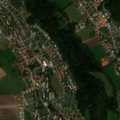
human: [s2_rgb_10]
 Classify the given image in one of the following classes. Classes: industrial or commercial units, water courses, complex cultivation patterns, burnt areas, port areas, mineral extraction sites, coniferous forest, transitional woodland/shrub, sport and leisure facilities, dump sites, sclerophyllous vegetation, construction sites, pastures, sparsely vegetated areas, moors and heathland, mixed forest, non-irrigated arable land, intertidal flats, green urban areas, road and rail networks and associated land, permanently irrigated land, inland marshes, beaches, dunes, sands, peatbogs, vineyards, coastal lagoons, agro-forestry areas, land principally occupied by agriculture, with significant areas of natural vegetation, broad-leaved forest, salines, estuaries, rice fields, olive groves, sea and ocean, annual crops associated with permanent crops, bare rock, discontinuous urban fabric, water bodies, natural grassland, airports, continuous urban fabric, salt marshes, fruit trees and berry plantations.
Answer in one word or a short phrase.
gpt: discontinuous urban fabric, non-irrigated arable land, broad-leaved forest, mixed forest